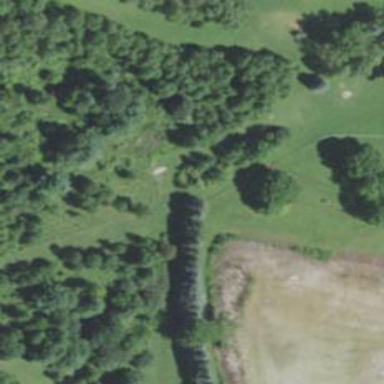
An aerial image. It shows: Disc golf tee.